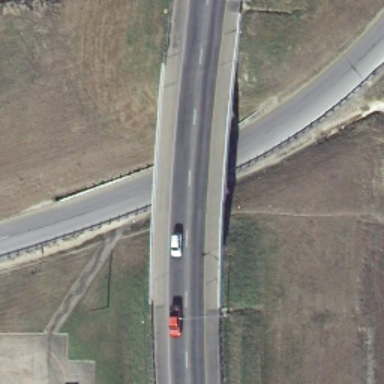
A road go across another one diagonally .